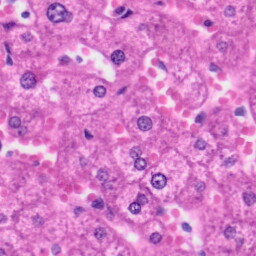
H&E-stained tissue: Liver